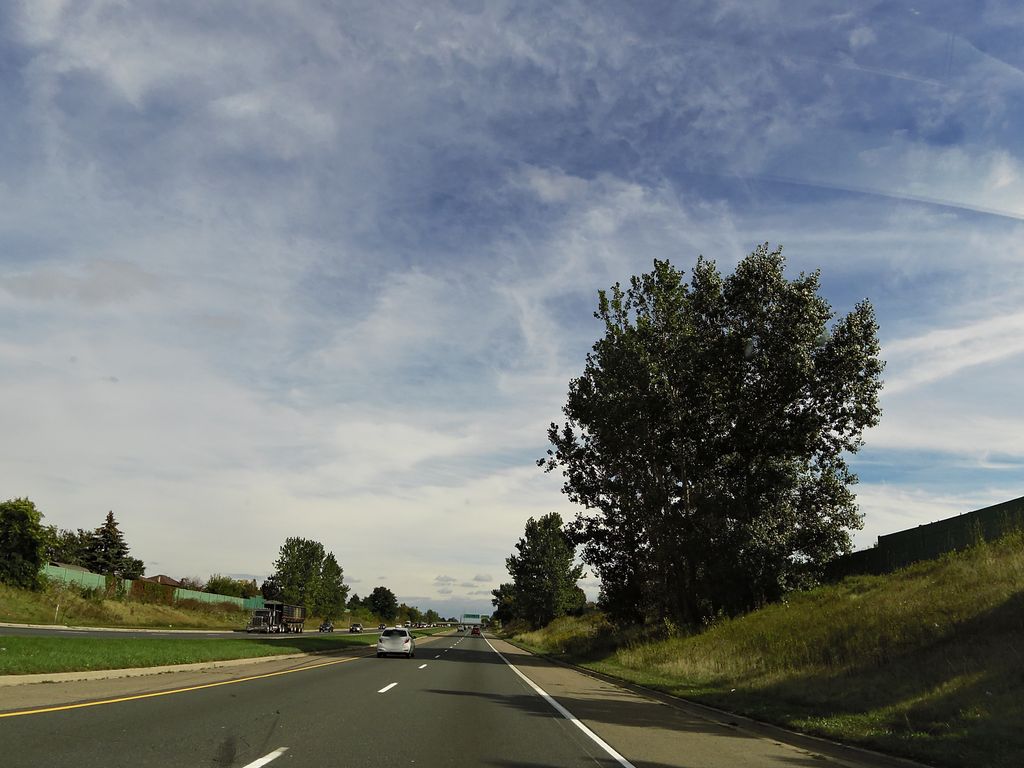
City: hamilton